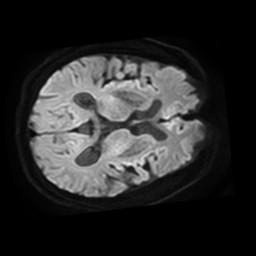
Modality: TRACE
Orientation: axial
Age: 69
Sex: male
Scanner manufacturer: philips
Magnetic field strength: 3 T
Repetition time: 4.845 s
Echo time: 0.07415 s